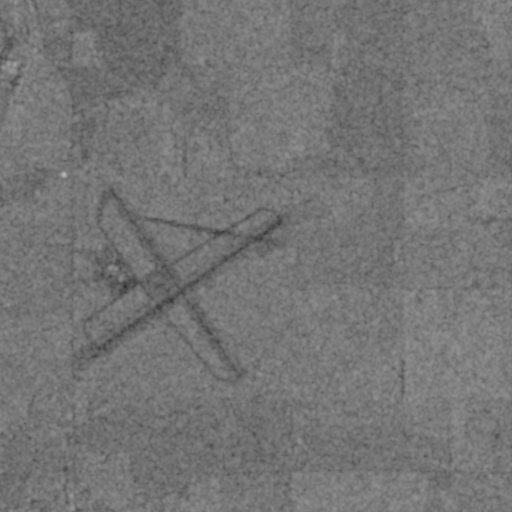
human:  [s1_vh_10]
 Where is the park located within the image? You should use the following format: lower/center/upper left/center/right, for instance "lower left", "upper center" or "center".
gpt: The park is located in the upper left of the image.
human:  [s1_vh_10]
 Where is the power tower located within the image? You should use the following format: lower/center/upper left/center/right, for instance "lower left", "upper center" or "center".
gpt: The power tower is located in the right of the image.
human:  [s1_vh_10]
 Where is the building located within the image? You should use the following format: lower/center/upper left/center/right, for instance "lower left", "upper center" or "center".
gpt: The building is located in the center left of the image.
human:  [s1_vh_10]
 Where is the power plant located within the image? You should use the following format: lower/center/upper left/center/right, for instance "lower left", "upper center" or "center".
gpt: There is no power plant in the image.

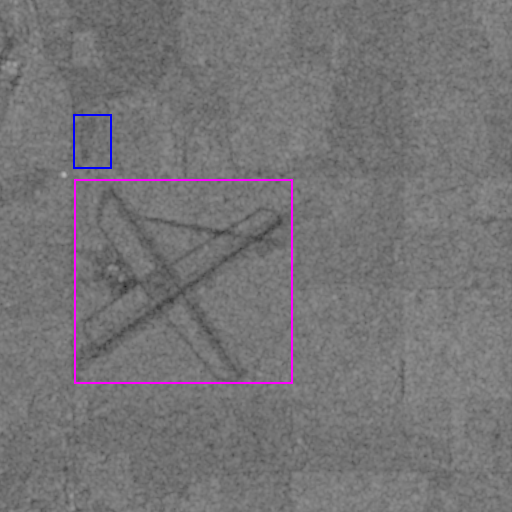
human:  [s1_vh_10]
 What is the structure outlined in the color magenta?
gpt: The structure outlined in magenta is an airport.
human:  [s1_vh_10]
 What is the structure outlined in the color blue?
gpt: The structure outlined in blue is a park.
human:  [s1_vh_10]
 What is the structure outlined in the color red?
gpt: There is no red outline.